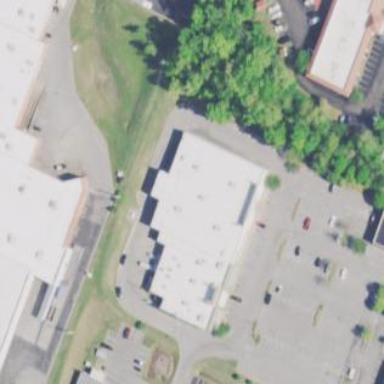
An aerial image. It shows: Building.